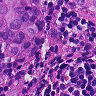
Metastatic tissue present: yes